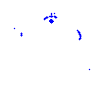
Particle: proton